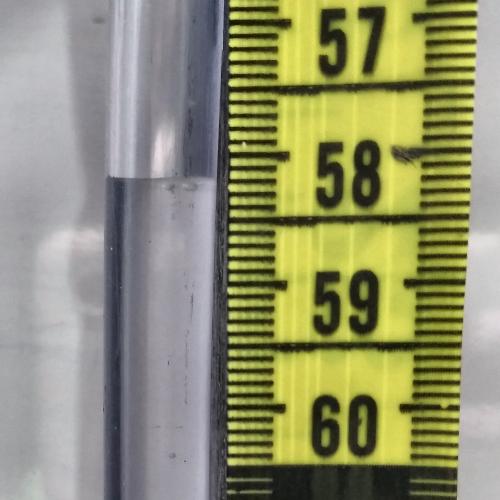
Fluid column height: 58.2 cm